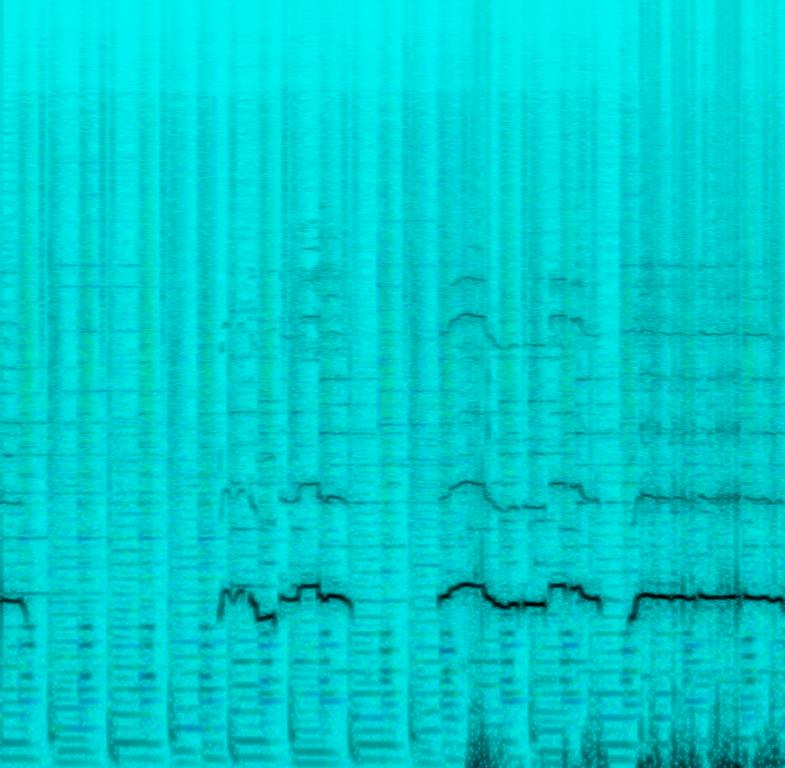
This audio contains acoustic drums playing with an e-bass. An accordion is playing a short chord melody on the backbeat while someone is playing a flute melody completely out of tune and all over the place. This is an amateur recording. This song may be playing at home while practicing playing the flute.